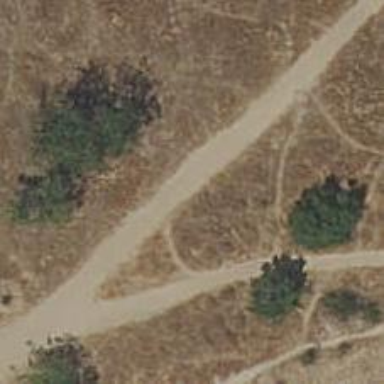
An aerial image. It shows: Dirt path.